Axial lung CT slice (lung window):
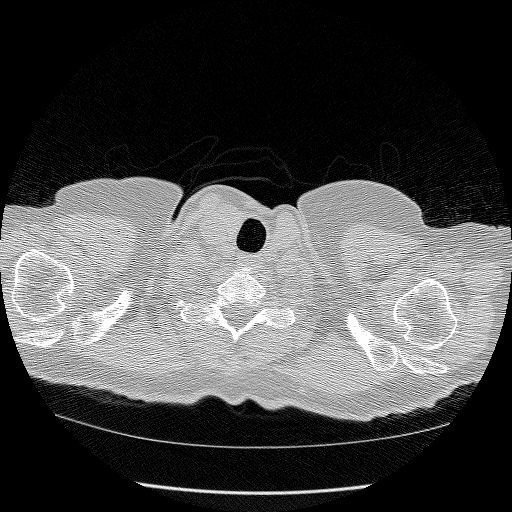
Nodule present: no